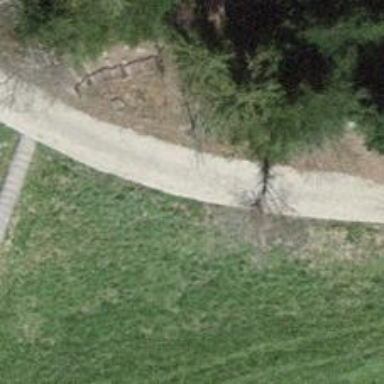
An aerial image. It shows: Well-maintained track road with grade 1 tracktype.